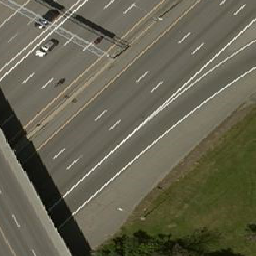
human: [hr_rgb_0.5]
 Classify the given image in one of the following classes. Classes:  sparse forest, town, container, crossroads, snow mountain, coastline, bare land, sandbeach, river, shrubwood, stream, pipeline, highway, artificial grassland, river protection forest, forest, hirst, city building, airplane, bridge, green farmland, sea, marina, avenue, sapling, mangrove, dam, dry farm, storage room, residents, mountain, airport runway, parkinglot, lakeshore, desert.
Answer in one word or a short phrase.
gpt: highway